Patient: sex M, age 47
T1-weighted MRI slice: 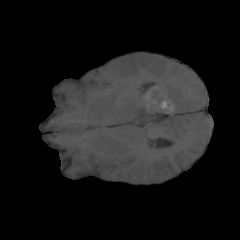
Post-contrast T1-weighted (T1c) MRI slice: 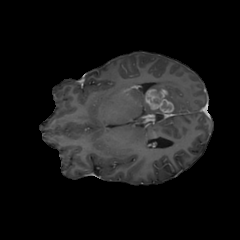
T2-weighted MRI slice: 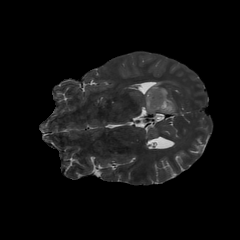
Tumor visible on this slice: yes
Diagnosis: Glioblastoma, IDH-wildtype
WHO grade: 4